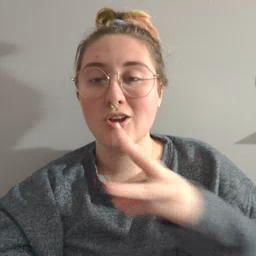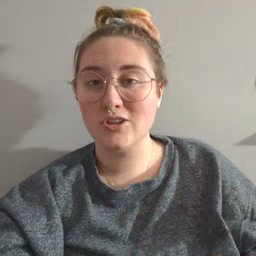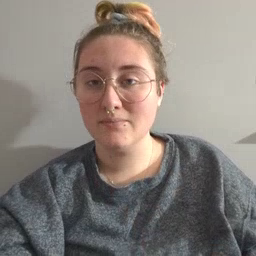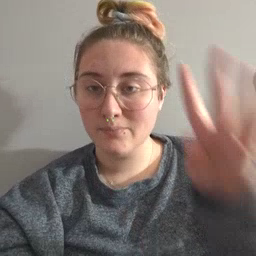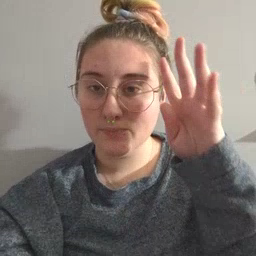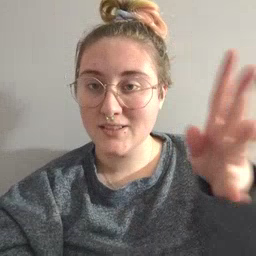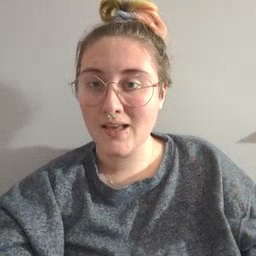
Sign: pretend